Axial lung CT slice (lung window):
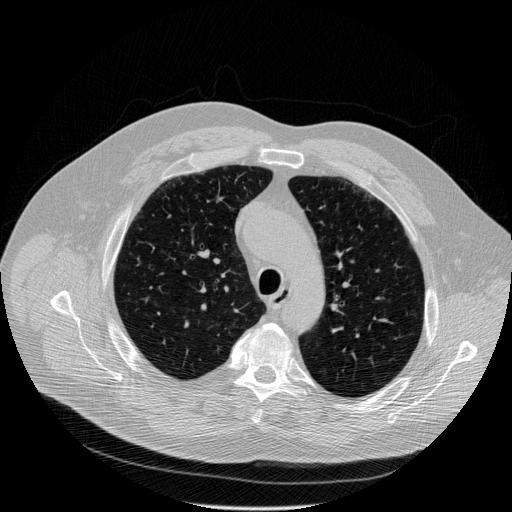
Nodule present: no